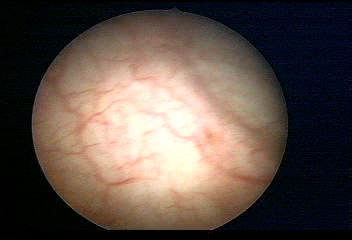
Modality: WLC
Class: Normal mucosa
Bladder cancer association: No